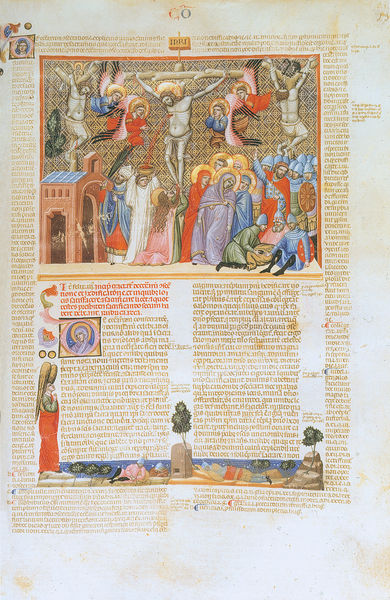
Titel: Decretum Gratiani
Institution: Madrid, Bibliothek Nacional de Espana
Schlagwörter: baum, blau, menschen, bunt, frau, haus, rot, bild, kirche, gold, kelch, gotik, engel, schrift, spalten, soldaten, blut, buch, kirch, kreuz, illustration, text, beten, buchseite, heiligenschein, nimbus, christus, jesus, jesus christus, kreuzigung, mittelalter, heilige, jünger, beweinung, heiland, mittelalterlich, handschrift, gekreuzigter, christ, initial, buchmalerei, mittealter, golgatha, bible, kreuzweg, dreinageltypus, blutet, sseite, speispaltig